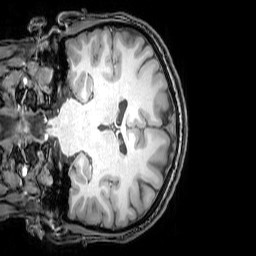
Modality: T1w
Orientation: coronal
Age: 24
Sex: male
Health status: healthy
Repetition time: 0.081 s
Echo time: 0.037 s